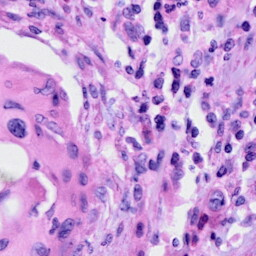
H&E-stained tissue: Cervix